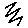
Label: zigzag